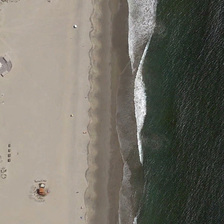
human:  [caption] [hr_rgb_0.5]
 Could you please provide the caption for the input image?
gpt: we can see that the boundary of dry sand on the beach is a wavy line .

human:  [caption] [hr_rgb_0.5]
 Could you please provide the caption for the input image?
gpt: it is wet on the edge of the beach where two simple buildings lies .

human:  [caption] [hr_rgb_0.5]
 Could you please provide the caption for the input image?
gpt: the curving coastline separates the sea and the beach with a truck .

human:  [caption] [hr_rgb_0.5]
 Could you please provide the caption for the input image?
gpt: we can see that the boundary of dry sand on the beach is a wavy line .

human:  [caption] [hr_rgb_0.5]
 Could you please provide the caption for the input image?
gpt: a line of white waves is between green ocean and yellow beach .